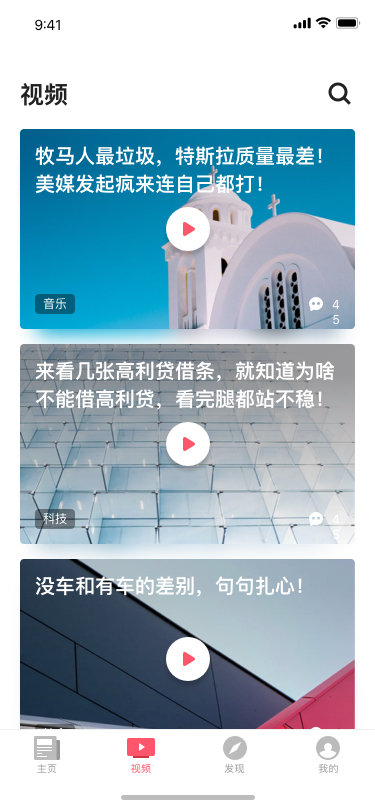
Text in this UI design:
视频
牧马人最垃圾，特斯拉质量最差！美媒发起疯来连自己都打！
音乐
45
来看几张高利贷借条，就知道为啥不能借高利贷，看完腿都站不稳！
科技
45
没车和有车的差别，句句扎心！
社会
45
手里头就几千块钱，做什么小本生意合适？